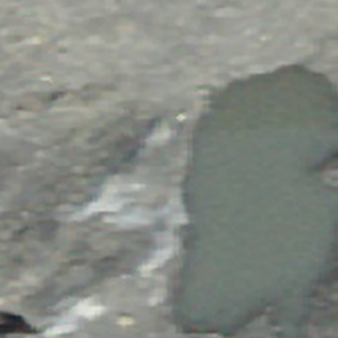
Label: other